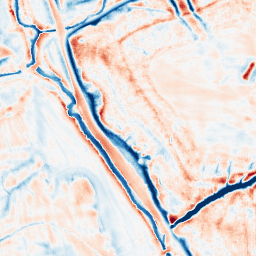
Category: edge_preserving
Decomposition family: bilateral
Decomposition parameters: d: 21
sigma_color: 25
sigma_space: 50
Upsampling method: fft_zeropad
Upsampling parameters: scale: 2
Upsampling scale: 2